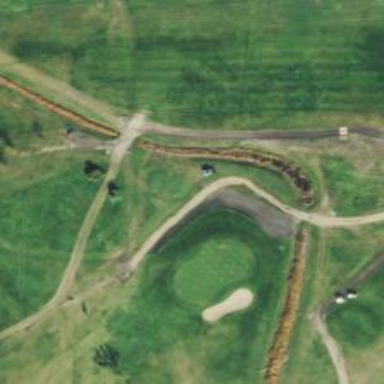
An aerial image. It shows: Footway that doubles as golf path.